Field crop: tomato
Growth stage: 2
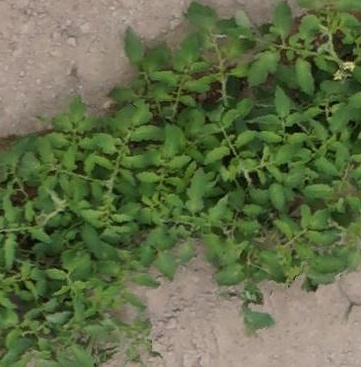
Species: tomato